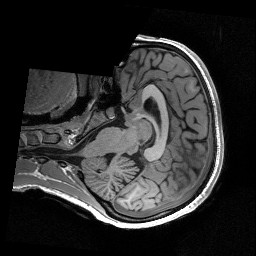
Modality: T1w
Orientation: axial
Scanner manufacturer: siemens
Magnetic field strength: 3 T
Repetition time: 2.53 s
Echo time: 0.00267 s